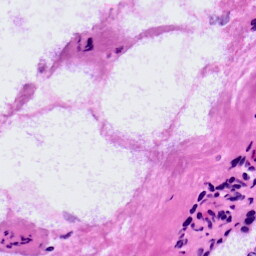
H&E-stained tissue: LymphNode